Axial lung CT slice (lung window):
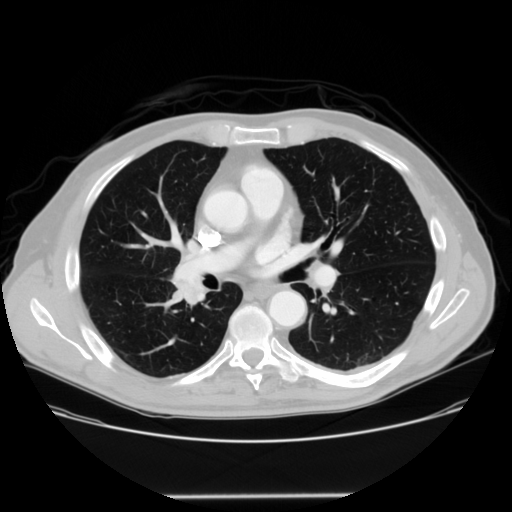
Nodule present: no